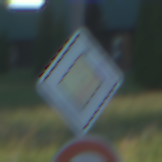
Verkehrszeichen: Vorfahrtsstrasse
Zusatzzeichen unten: Geschwindigkeit80
Umgebung: Outdoor, Nature
Tageszeit: MorningAfternoon
Wetter: Clear
Licht: Natural
Jahreszeit: NotSpecified
Kontrast: HighContrast